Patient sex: M
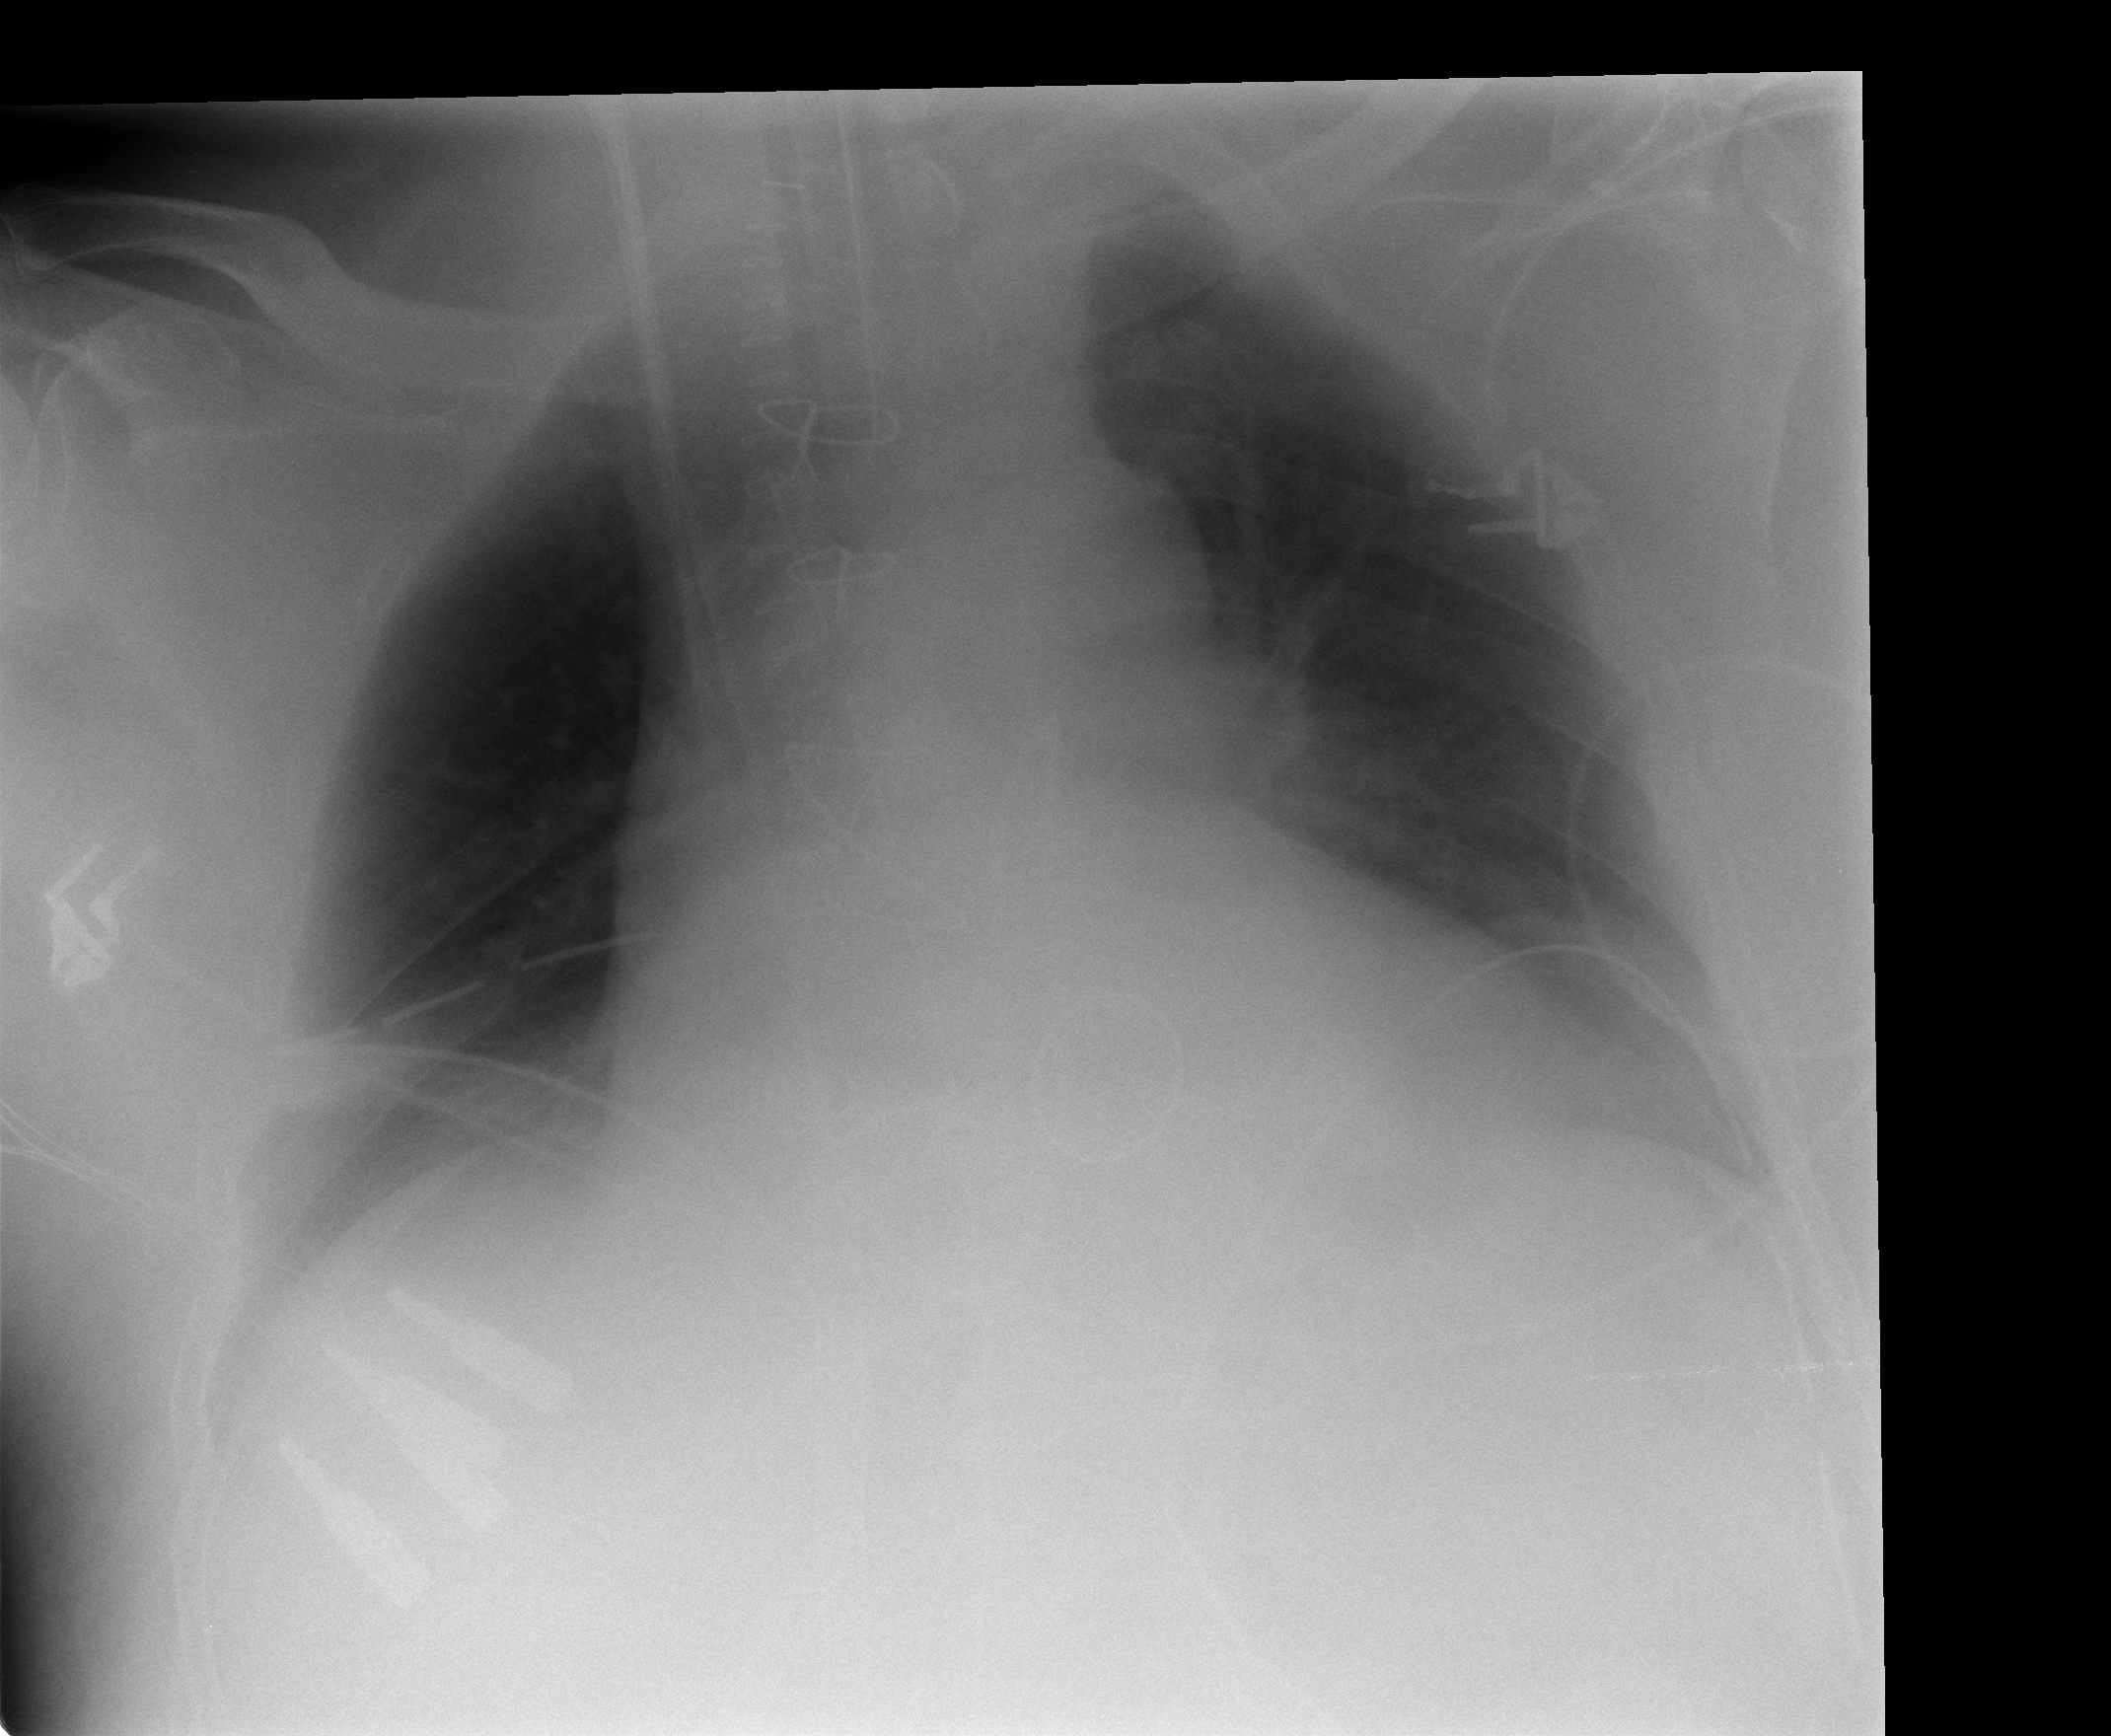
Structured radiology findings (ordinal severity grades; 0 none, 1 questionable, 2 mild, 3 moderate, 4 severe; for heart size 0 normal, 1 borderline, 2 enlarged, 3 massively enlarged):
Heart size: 2
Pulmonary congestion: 0
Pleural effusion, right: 1
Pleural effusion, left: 0
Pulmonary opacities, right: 0
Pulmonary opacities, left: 0
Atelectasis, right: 2
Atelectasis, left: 1